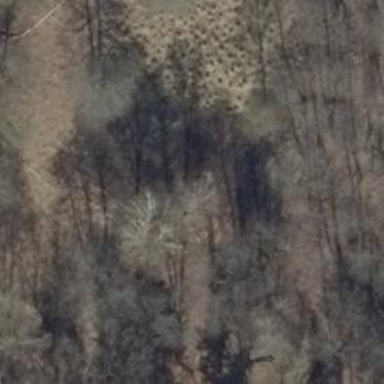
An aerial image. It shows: Hunting stand.